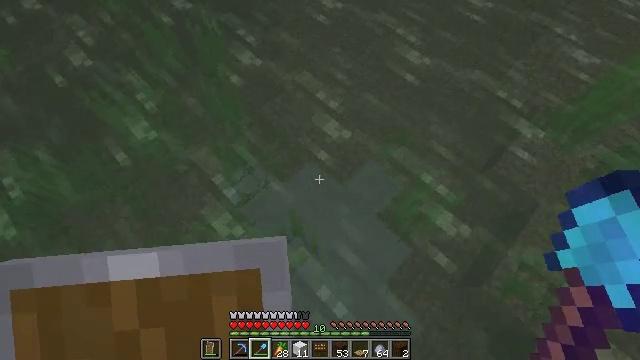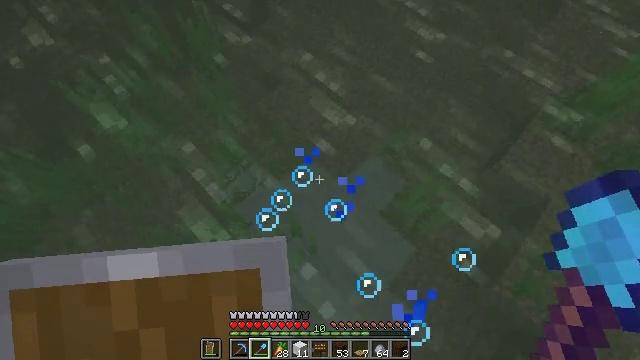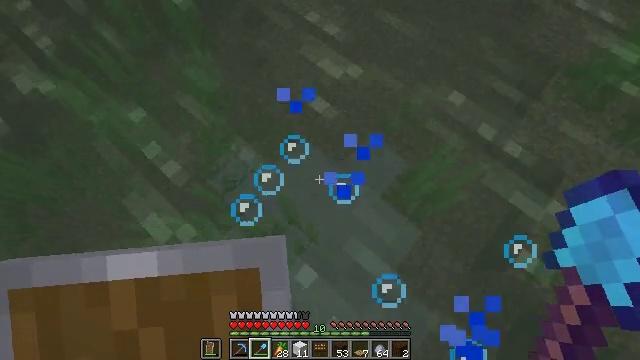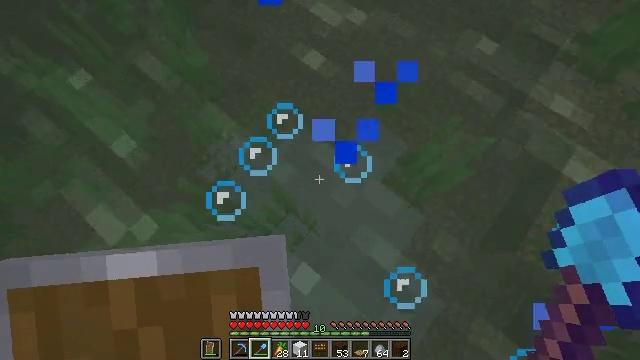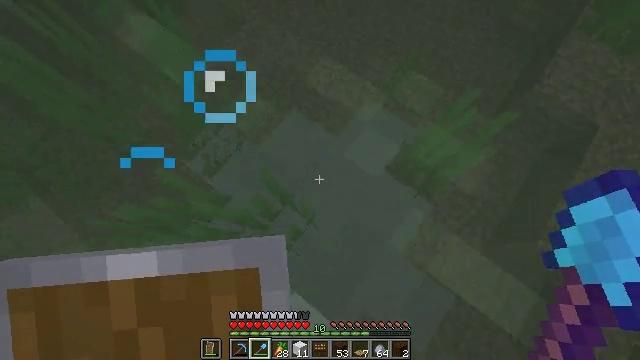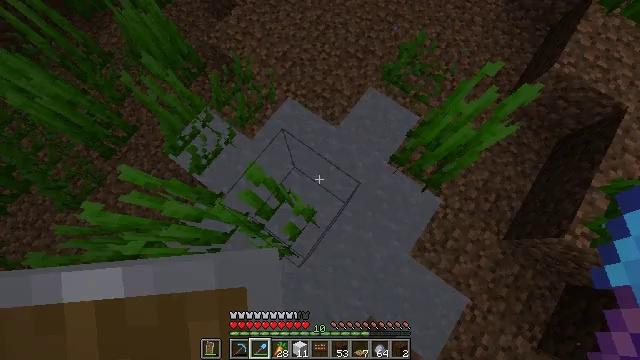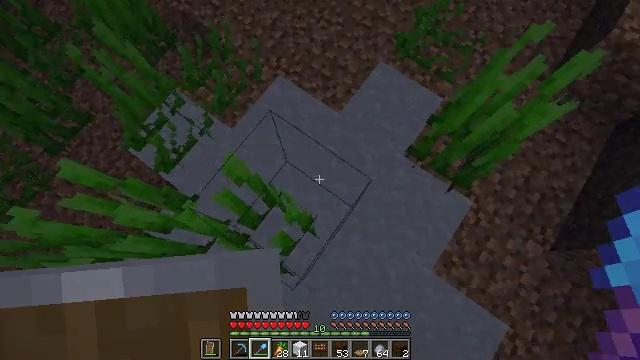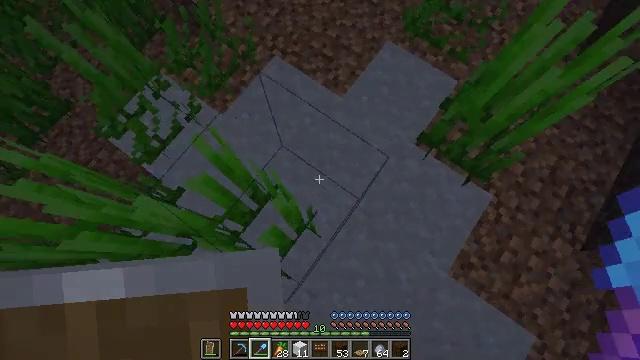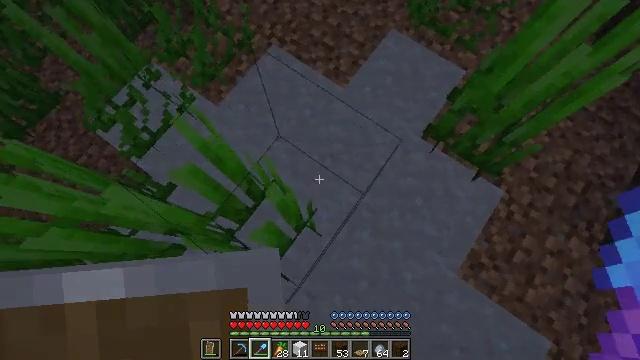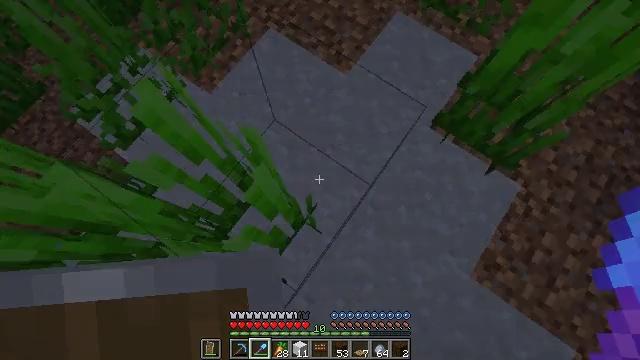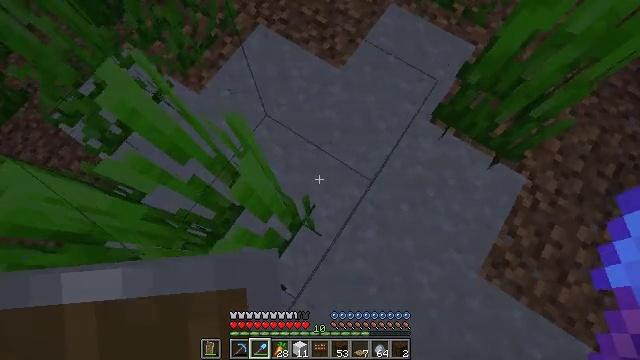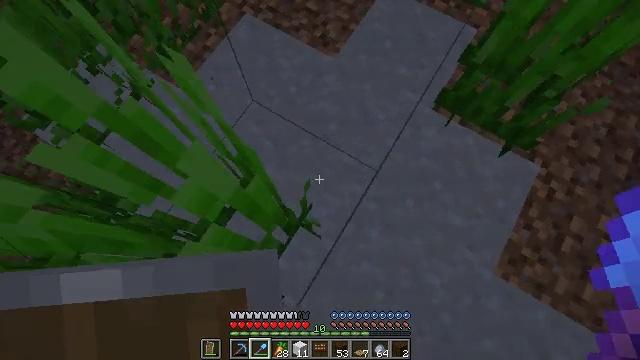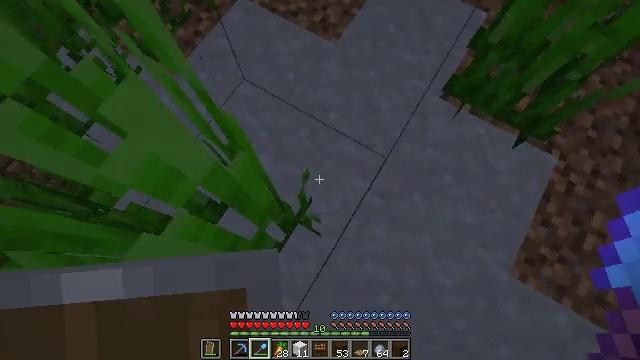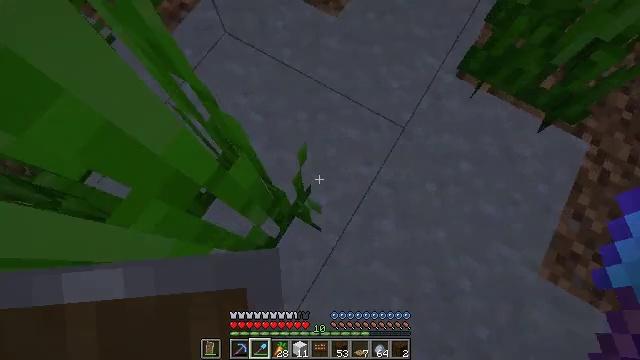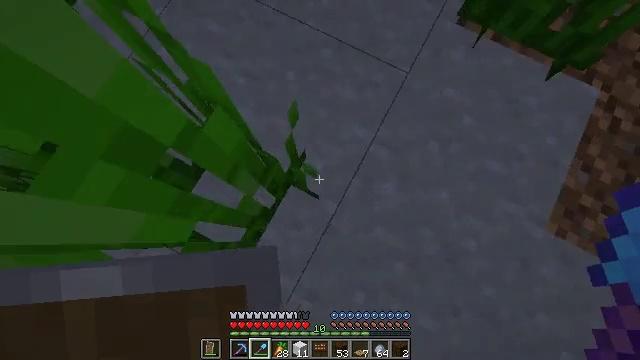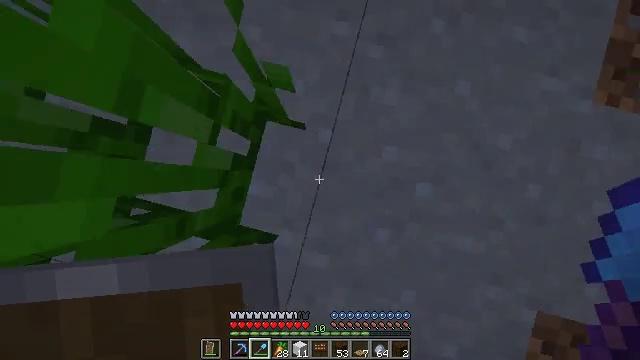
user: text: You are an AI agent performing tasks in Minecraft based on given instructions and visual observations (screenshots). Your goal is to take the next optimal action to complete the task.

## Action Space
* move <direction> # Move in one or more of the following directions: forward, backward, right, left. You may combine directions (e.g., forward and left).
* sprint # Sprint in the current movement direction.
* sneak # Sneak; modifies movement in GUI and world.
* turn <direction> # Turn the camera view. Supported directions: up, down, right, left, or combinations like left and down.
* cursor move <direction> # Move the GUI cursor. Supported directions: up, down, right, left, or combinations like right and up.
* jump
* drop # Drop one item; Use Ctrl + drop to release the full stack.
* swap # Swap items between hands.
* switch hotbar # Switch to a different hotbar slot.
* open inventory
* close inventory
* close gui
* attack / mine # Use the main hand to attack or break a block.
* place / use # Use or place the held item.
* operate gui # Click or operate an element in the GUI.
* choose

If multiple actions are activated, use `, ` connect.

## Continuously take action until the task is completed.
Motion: motion action
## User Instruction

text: Gather tall seagrass in the sea.
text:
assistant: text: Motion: move back, sneak
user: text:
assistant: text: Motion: move back, sneak, turn right and down
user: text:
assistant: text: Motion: move back, sneak, turn right and down
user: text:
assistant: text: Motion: move back, sneak, turn right and down
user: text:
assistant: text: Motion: move back, sneak, turn right
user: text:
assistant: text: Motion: sneak
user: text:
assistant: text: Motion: sneak
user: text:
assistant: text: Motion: sneak
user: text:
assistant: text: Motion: sneak
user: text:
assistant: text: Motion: sneak, turn right
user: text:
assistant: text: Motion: sneak, turn right
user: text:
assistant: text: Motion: sneak
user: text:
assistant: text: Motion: sneak
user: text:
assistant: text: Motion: sneak, turn right and down
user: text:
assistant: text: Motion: sneak, turn right and down
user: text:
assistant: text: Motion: sneak, turn right and down
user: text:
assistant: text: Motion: sneak, attack / mine
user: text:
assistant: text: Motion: sneak, attack / mine
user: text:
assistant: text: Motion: sneak, attack / mine
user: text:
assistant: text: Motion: sneak, attack / mine
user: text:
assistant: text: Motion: sneak, attack / mine
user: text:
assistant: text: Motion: sneak, attack / mine